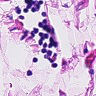
Metastatic tissue present: no